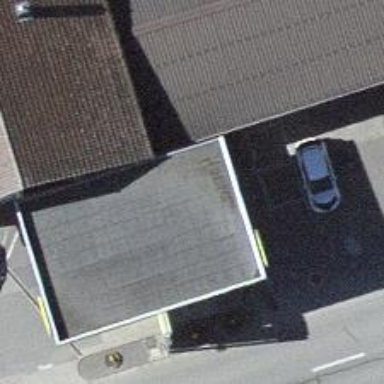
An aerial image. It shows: Fuel station.